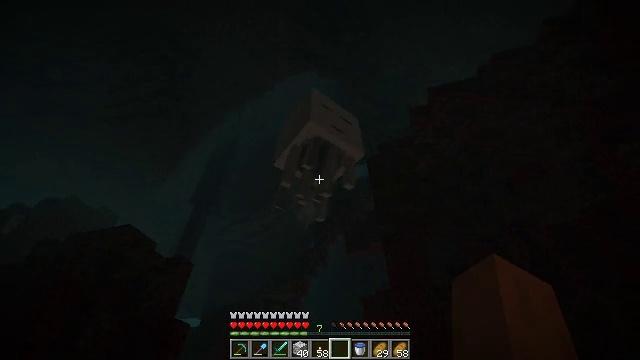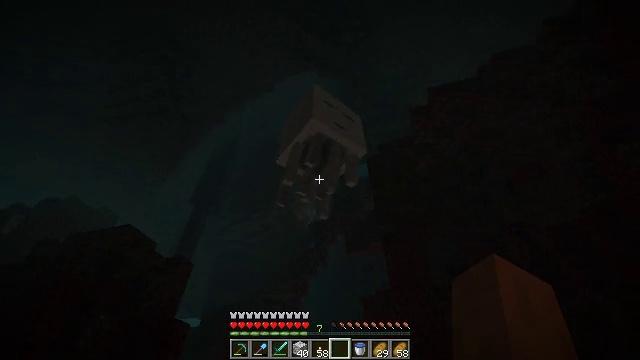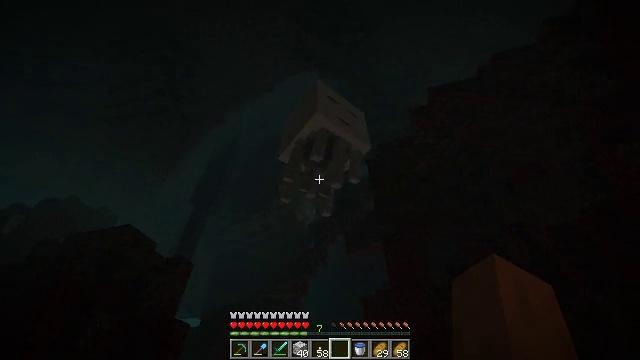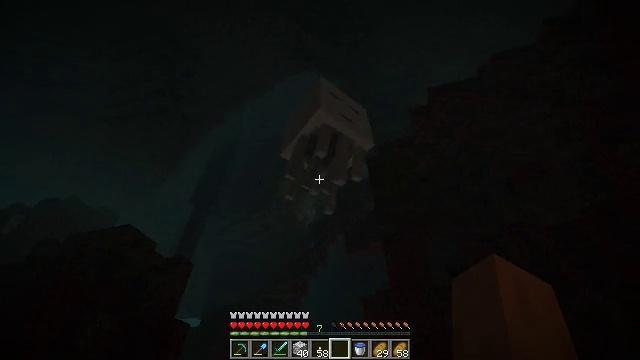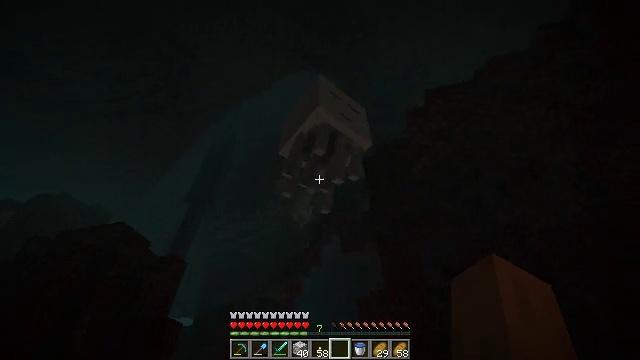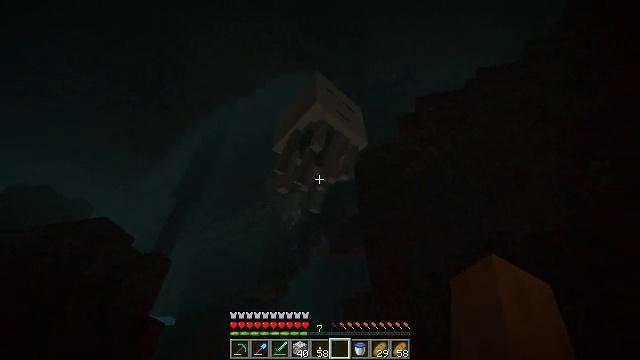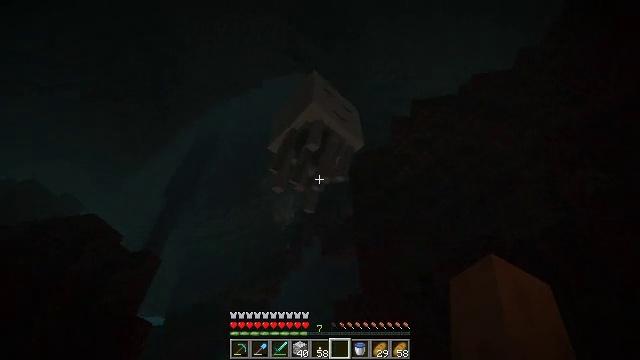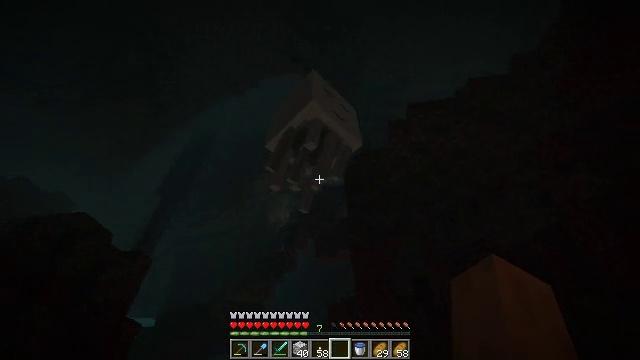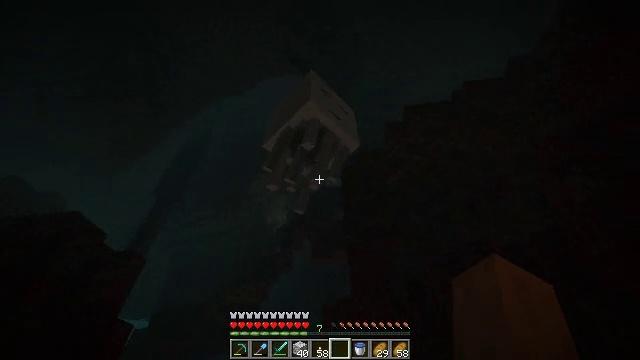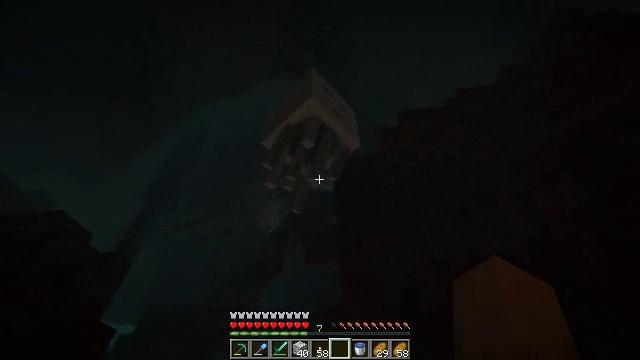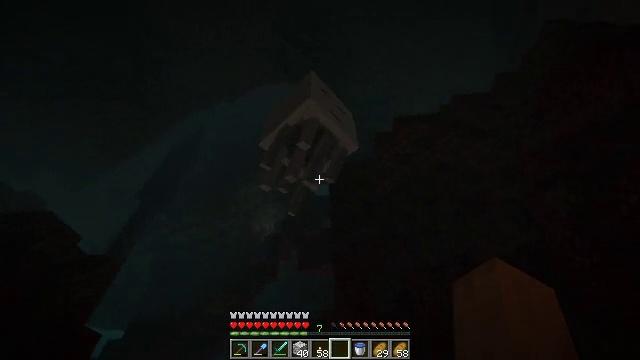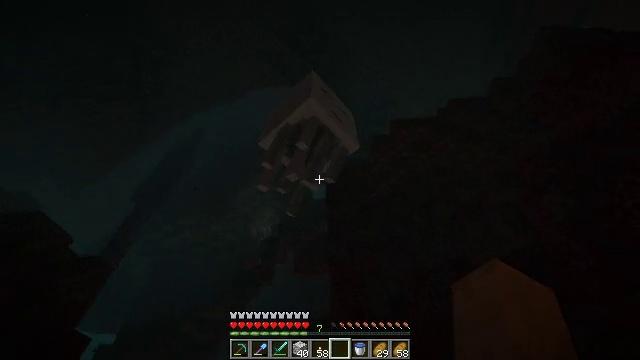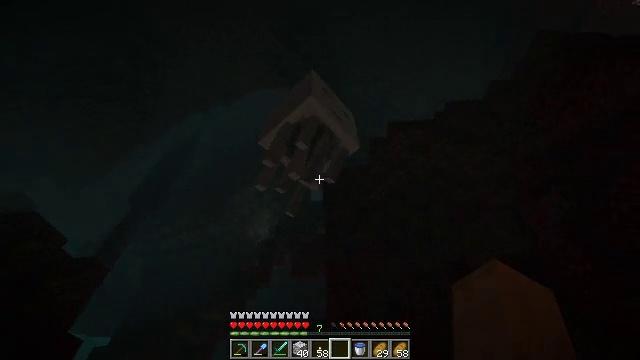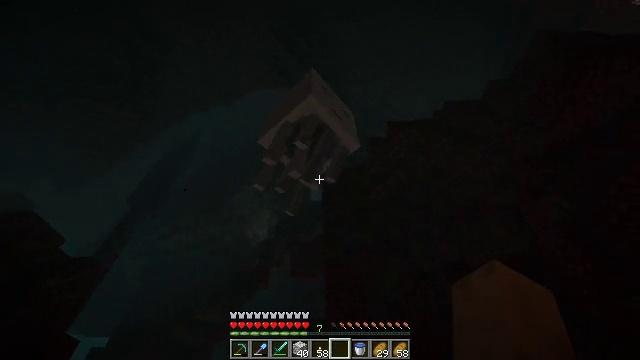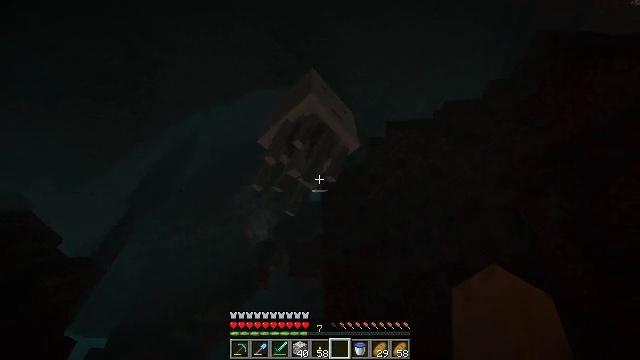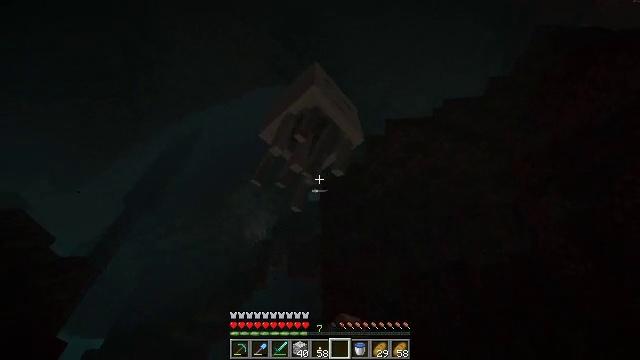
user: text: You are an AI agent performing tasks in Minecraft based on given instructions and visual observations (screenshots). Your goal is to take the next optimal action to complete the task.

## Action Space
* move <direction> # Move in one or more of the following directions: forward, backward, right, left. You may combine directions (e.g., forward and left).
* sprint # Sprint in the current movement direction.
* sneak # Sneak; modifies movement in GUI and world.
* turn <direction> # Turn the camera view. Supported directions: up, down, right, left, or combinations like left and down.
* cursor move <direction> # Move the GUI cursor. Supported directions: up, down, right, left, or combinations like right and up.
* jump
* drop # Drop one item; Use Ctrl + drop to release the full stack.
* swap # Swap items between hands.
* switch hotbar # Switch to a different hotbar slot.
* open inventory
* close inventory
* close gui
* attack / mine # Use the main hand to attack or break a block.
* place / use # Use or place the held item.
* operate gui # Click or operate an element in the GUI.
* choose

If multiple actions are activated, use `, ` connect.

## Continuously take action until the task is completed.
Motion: motion action
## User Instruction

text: Attack the soul fire to put it out.
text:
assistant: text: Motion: no_op
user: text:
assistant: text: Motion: no_op
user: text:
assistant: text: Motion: no_op
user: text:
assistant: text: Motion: turn right
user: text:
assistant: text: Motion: turn right
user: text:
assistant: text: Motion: move forward and move right, turn right
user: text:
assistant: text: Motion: move forward and move right, turn right
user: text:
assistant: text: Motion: move forward and move right
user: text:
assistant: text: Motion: move forward and move right, turn right and up
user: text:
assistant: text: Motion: move forward and move right, turn right and up
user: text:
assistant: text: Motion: move forward and move right
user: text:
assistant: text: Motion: move forward and move right
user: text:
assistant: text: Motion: move forward and move right
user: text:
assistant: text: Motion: move forward and move right, attack / mine
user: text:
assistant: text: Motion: move forward, attack / mine
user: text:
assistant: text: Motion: attack / mine
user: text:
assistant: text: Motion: turn right
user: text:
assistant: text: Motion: turn right and up
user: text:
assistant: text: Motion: turn right and up
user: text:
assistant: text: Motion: no_op
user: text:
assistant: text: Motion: no_op
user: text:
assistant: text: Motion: no_op
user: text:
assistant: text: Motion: move back
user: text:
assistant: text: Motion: move back
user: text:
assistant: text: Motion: move back
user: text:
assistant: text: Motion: move back
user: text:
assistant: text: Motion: move back
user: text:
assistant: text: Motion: move back
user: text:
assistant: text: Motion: move back
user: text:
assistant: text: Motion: move back